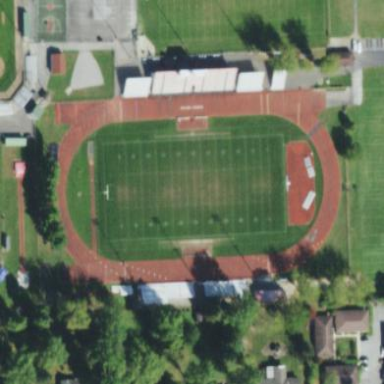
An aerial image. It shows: American football pitch.